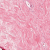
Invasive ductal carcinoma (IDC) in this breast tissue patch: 0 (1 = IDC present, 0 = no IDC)